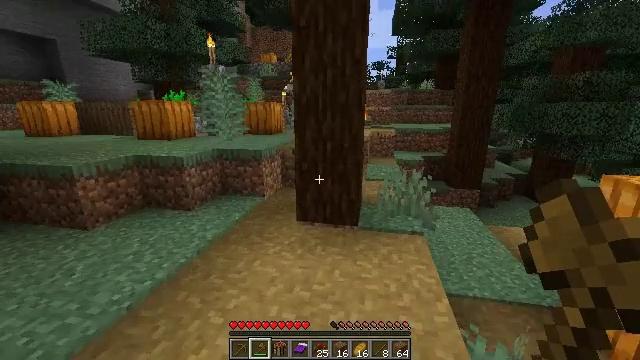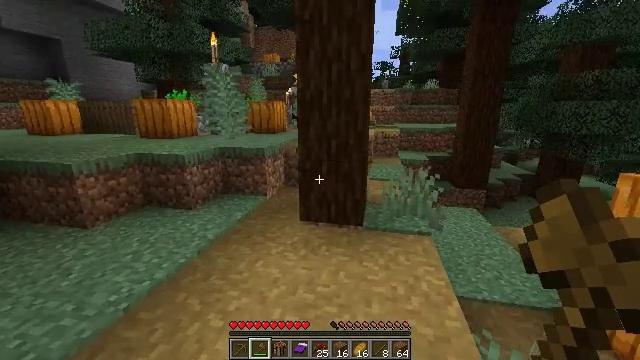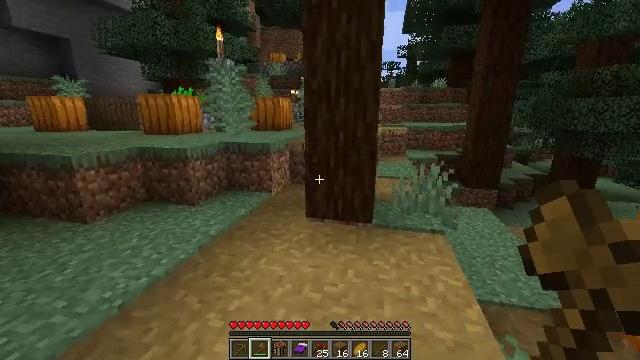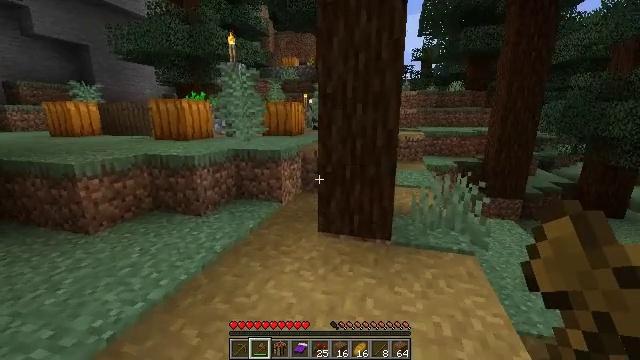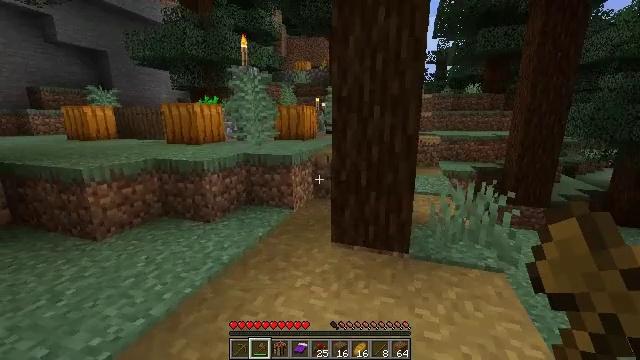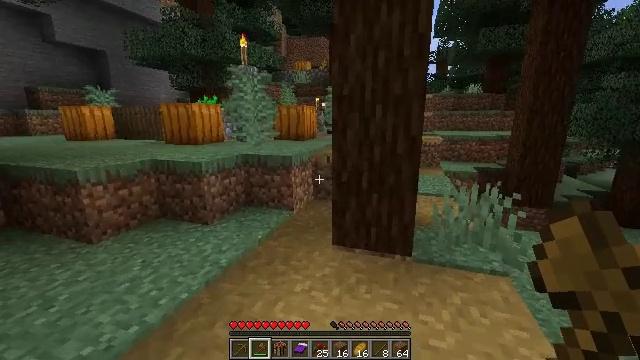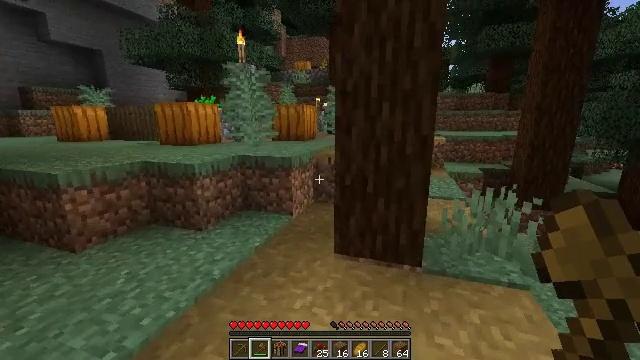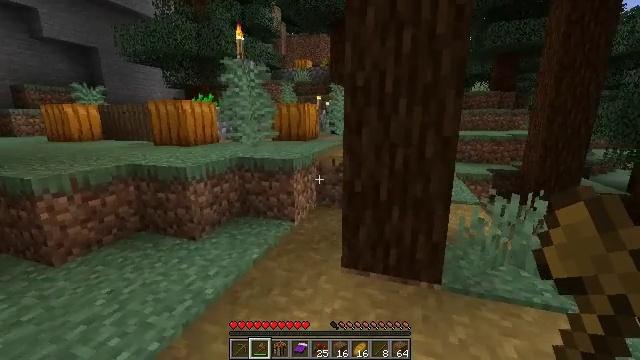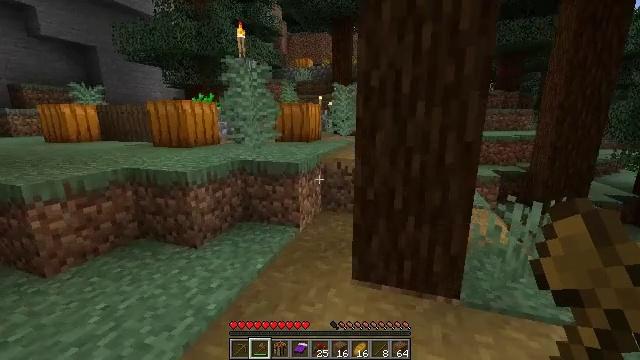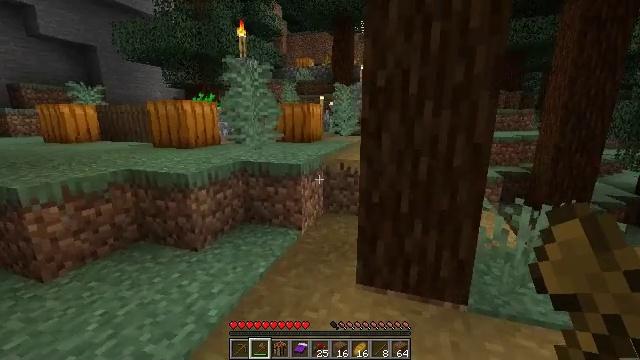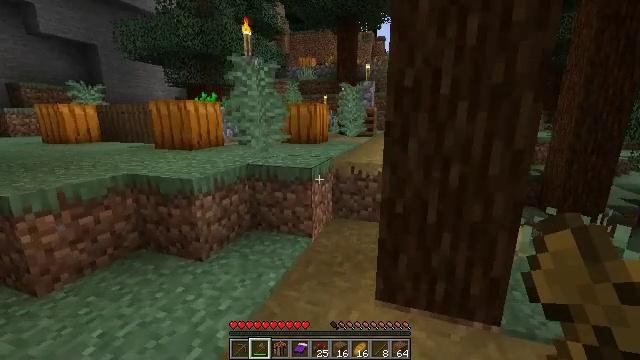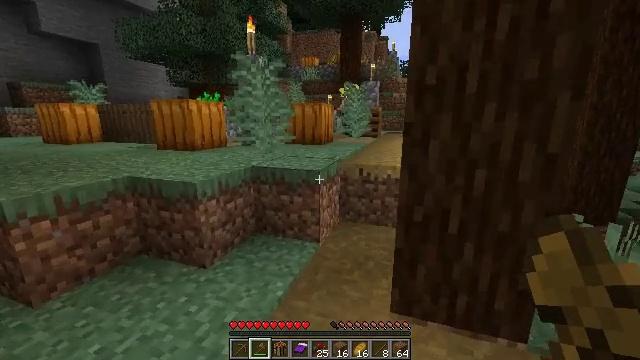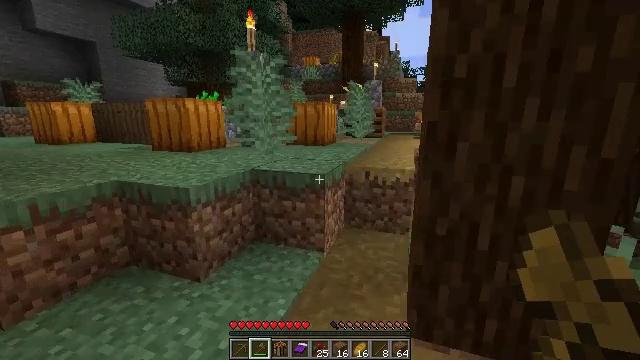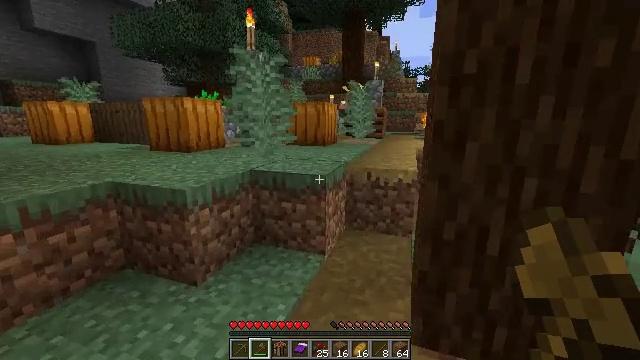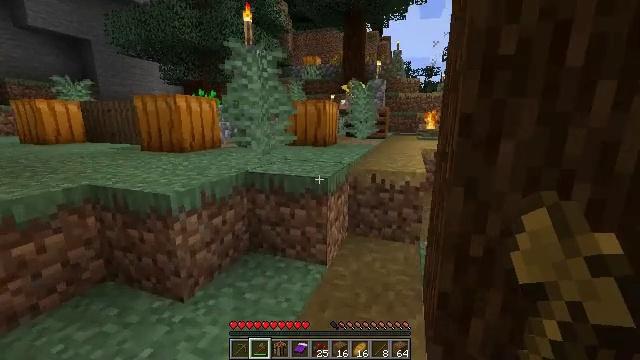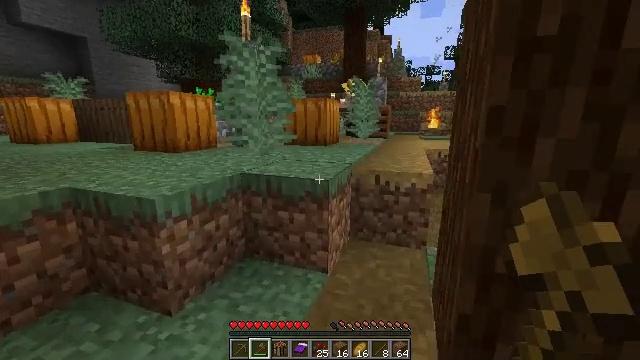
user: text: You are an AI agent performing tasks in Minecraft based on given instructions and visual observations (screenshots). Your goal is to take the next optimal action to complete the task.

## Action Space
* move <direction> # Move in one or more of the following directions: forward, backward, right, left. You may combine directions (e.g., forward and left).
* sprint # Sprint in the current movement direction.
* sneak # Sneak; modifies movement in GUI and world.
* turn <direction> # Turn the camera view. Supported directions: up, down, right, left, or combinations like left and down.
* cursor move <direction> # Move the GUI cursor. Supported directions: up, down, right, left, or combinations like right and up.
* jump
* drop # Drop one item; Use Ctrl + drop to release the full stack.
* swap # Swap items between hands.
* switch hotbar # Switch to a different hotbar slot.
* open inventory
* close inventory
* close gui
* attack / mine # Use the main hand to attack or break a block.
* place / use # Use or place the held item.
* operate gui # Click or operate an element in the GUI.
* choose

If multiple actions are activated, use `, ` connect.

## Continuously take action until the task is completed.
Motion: motion action
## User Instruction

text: Attack the large fern to gather it.
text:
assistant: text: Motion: move forward
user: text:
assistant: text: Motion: move forward, turn left
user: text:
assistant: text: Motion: move forward, turn left and up
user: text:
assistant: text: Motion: move forward, turn left
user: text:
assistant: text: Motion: move forward
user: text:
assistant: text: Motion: move forward
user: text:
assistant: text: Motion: move forward and move left
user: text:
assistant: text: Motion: move forward and move left
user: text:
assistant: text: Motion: move forward and move left
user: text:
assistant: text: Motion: move forward and move left
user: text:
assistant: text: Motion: move forward
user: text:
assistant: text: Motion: move forward
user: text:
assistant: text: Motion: move forward
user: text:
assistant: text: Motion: move forward
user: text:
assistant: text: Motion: move forward
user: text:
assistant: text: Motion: move forward
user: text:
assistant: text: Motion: move forward
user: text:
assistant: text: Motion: move forward
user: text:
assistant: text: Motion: move forward
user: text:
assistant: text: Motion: move forward
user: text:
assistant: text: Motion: move forward
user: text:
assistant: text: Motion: move forward
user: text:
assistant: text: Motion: move forward, jump
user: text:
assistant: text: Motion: move forward, jump
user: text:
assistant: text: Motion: move forward, jump
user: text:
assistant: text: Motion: move forward, jump
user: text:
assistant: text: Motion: move forward
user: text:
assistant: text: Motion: move forward
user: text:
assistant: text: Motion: move forward and move right, turn left
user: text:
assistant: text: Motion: move forward and move right